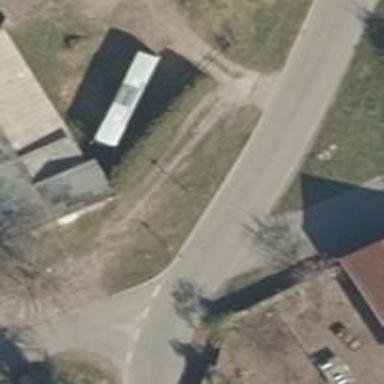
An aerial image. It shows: Secondary road with asphalt surface.